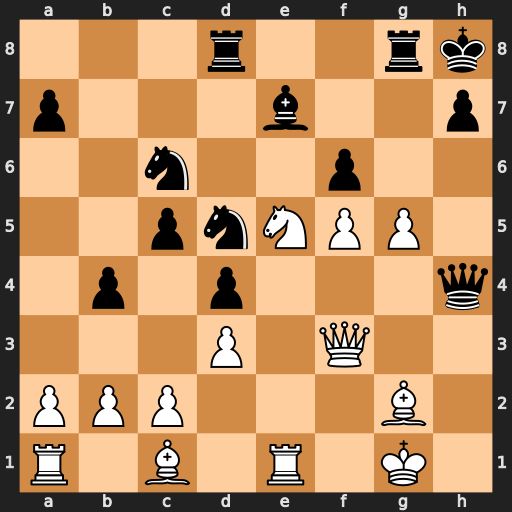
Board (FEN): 3r2rk/p3b2p/2n2p2/2pnNPP1/1p1p3q/3P1Q2/PPP3B1/R1B1R1K1
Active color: w
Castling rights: -
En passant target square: -
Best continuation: Nf7+ Kg7 Re4